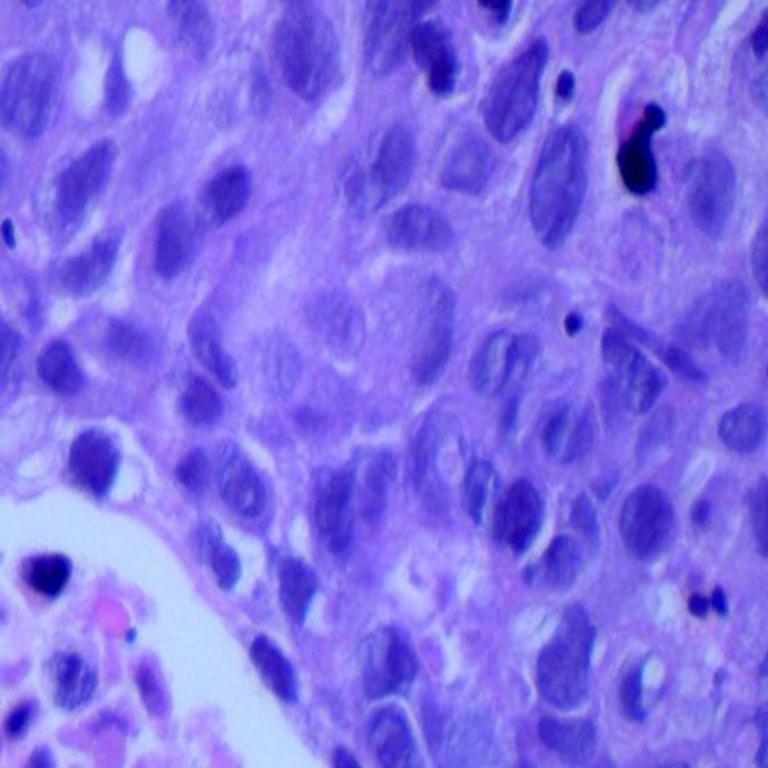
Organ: lung
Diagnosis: squamous carcinomas